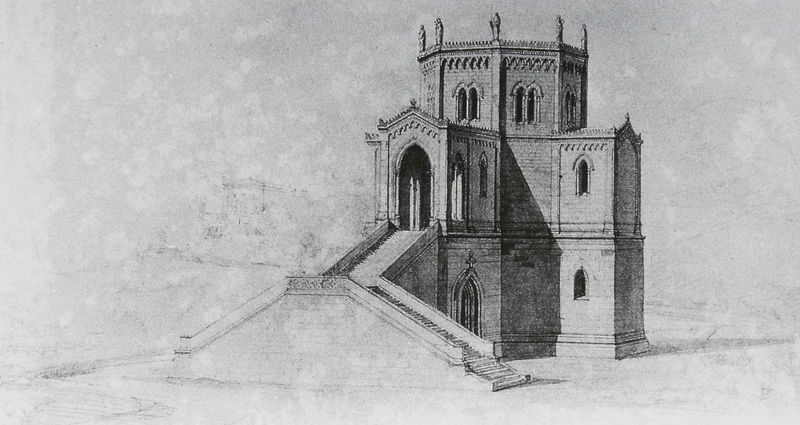
Titel: Entwurf für eine Gruftkapelle in Schreyern
Künstler: Friedrich von Gärtner
Standort: München
Institution: Architekturmuseum der Technischen Universität
Schlagwörter: berg, schatten, weiß, landschaft, fenster, grau, hintergrund, licht, schwarz, skizze, säulen, tür, zeichnung, gebäude, schloss, architektur, sockel, stein, ferne, horizont, hügel, kirche, gotik, turm, helldunkel, oktagon, skulptur, statue, papier, ansicht, bogen, fassade, giebel, mauer, grafik, graphik, rundbogen, fluß, treppe, treppen, ornamente, aufgang, geländer, stufen, podest, tor, zinnen, eingang, erker, tusche, burg, kreuz, türmchen, balustrade, kohle, druck, schwarz-weiß, schraffur, radierung, stich, bleistift, entwurf, kranz, reduktion, fries, gemäuer, portal, sims, gesims, skulpturen, verschwommen, statuen, gotisch, spitzbogen, spitzbögen, mittelalter, apsis, rundbögen, romanik, geschosse, plan, rampe, kupferstich, sexy, klarheit, mausoleum, bau, achteck, achteckig, zinne, bauwerk, krypta, zentralbau, gesimse, treppenaufgang, reppen, neogotik, biforien, stiegen, zitadelle, folie, raumtiefe, dezentral, neo-gotisch, doppelaufgang